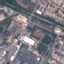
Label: Industrial